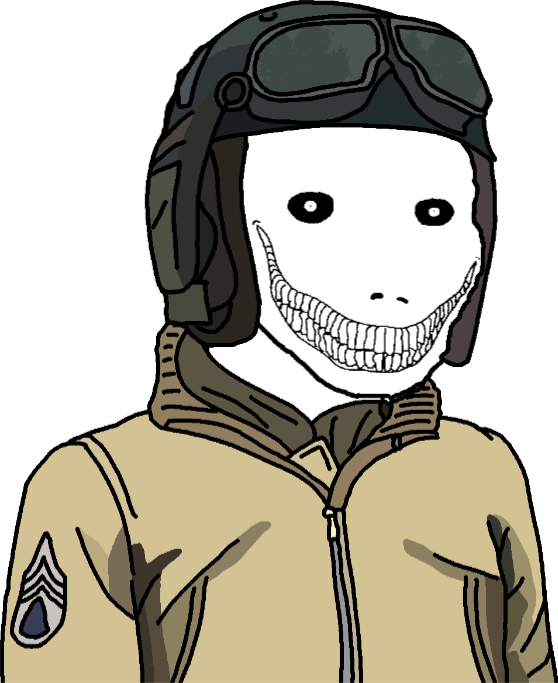
Label: 5_Oomer